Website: crate-barrel
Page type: billing-address
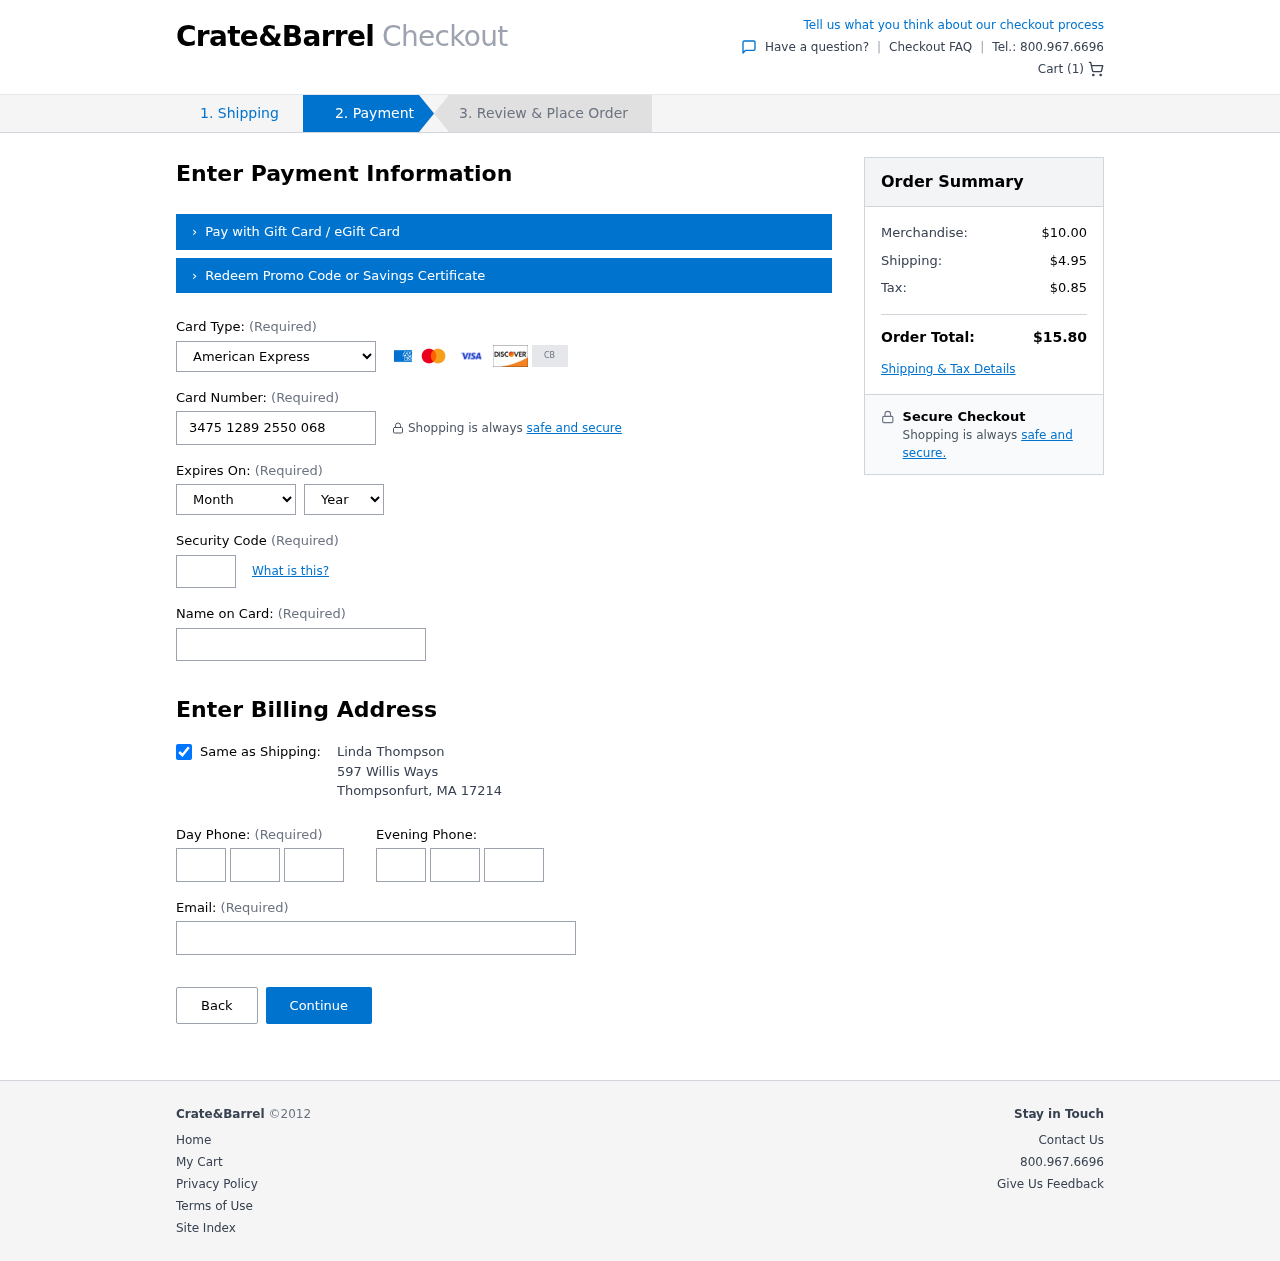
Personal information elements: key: PII_CARD_CVV
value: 0425
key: PII_CARD_EXPIRY_MONTH
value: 11
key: PII_CARD_EXPIRY_YEAR
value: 30
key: PII_CARD_NUMBER
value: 3475 1289 2550 068
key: PII_CARD_TYPE
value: American Express
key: PII_CITY
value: Thompsonfurt
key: PII_EMAIL
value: linda.thompson@gmail.com
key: PII_FULLNAME
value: Linda Thompson
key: PII_PHONE_ALT_AREA
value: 287
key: PII_PHONE_ALT_PREFIX
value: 666
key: PII_PHONE_ALT_SUFFIX
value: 2065
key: PII_PHONE_AREA
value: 780
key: PII_PHONE_PREFIX
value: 900
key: PII_PHONE_SUFFIX
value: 5216
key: PII_POSTCODE
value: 17214
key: PII_STATE_ABBR
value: MA
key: PII_STREET
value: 597 Willis Ways
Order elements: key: ORDER_NUM_ITEMS
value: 1
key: ORDER_SUBTOTAL
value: $10.00
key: ORDER_SHIPPING_COST
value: $4.95
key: ORDER_TAX
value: $0.85
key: ORDER_TOTAL
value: $15.80